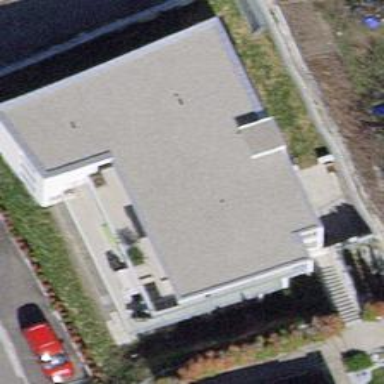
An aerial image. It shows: Building with flat roof.